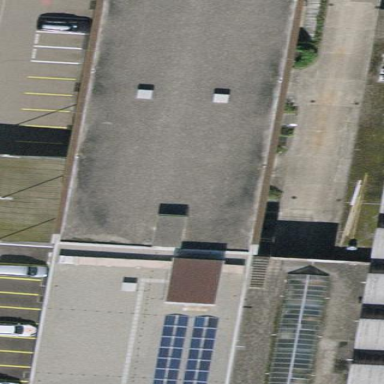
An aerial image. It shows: Industrial building.